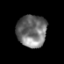
Tissue: prostate
Cell type: Myeloid cells
Senescence score: 0.3066
Nuclear area (px): 929
Mean DAPI intensity: 114.119